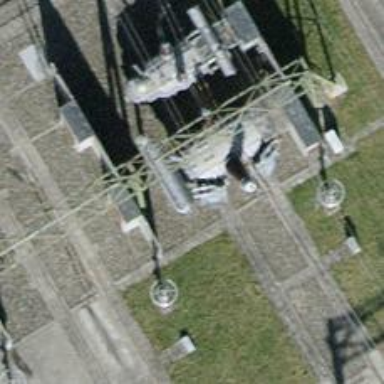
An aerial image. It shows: Insulator used in power systems.